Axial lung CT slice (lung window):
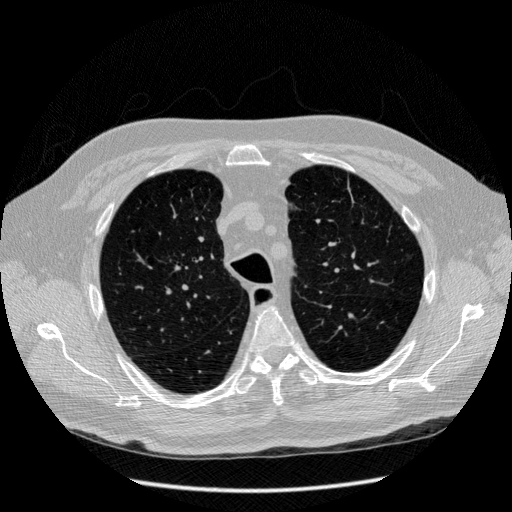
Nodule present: no